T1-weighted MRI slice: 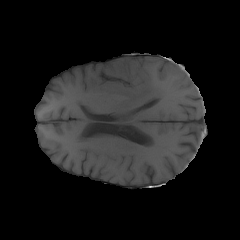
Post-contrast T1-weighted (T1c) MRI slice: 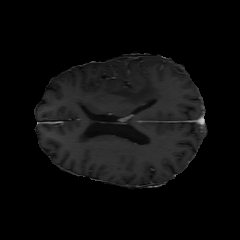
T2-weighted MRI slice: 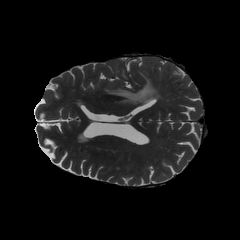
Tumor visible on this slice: yes